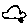
Label: car